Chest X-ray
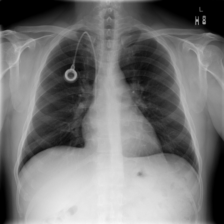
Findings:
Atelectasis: negative
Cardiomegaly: negative
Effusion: negative
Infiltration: negative
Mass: negative
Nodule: negative
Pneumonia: negative
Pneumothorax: negative
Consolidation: negative
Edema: negative
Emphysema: negative
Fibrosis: negative
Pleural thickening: negative
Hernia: negative